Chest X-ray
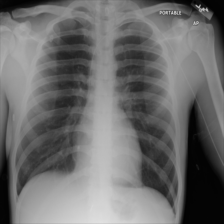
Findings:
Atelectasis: negative
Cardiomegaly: negative
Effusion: negative
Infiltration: negative
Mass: negative
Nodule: negative
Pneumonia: negative
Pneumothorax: negative
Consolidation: negative
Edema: negative
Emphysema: negative
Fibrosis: negative
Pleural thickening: negative
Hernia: negative